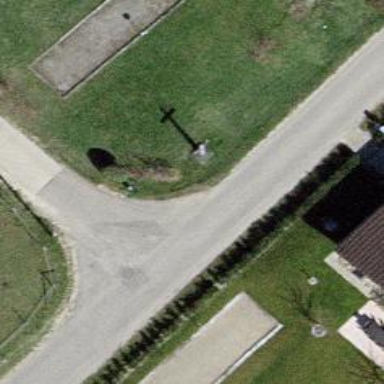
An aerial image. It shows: Historic wayside cross.